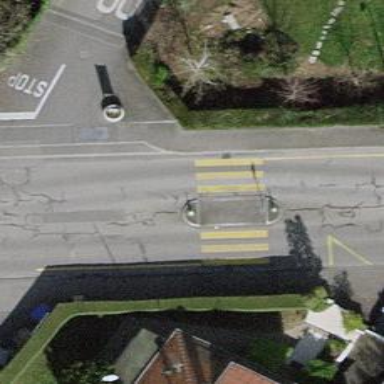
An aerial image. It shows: Uncontrolled crossing with central island on the road.